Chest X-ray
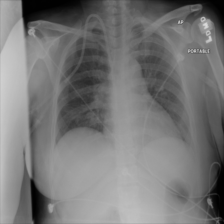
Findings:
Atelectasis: negative
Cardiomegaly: negative
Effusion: negative
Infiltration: positive
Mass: negative
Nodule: negative
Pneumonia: negative
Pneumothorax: negative
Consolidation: negative
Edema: negative
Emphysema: negative
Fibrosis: negative
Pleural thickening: negative
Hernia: negative